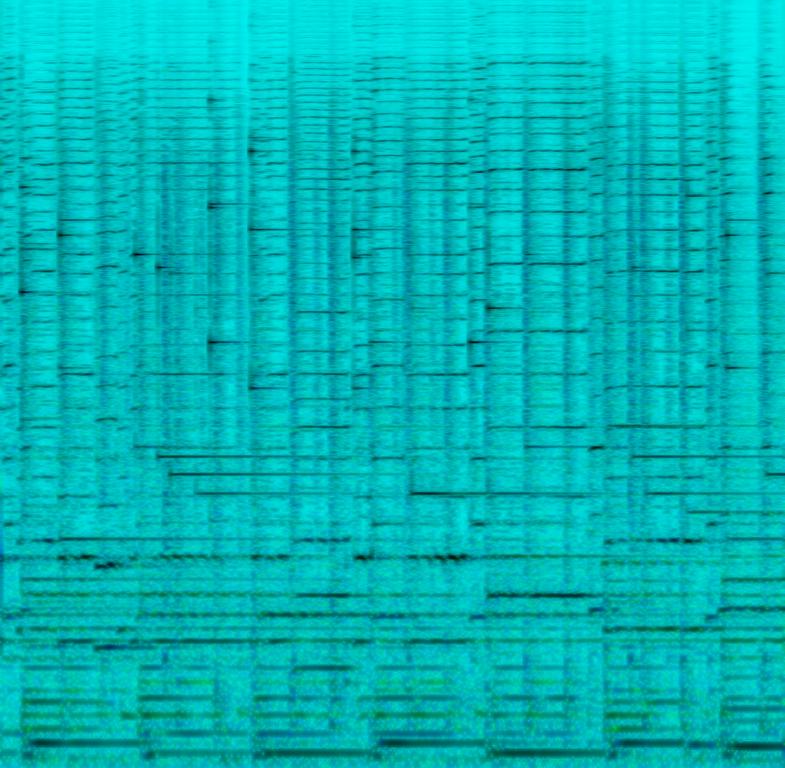
This is a Hindi film music piece. This is an instrumental piece. The harmonica is playing a cheerful melody in the lead. The glockenspiel is playing a secondary melody while the acoustic guitar and the bass guitar are supporting them in the background. The acoustic drums are playing a jazz swing beat with the brushes. The atmosphere is lively. This piece could be used in a feelgood movie during scenes where everything is going well for the main character.